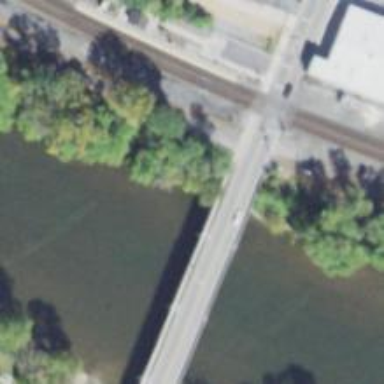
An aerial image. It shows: Secondary road with asphalt surface and bridge. There is sidewalk on the left side.